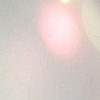
Label: sunburn